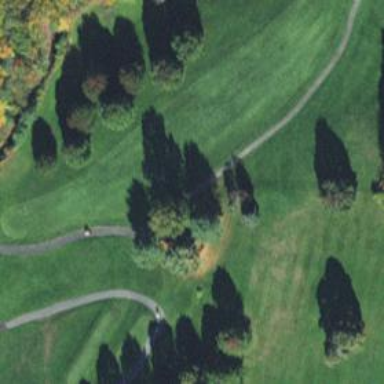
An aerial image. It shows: View of golf hole.